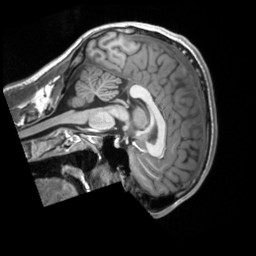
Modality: T1w
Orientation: sagittal
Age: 19
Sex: male
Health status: ill
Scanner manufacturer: siemens
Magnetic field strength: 3 T
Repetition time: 2.3 s
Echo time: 0.00201 s